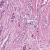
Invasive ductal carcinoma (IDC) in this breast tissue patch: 1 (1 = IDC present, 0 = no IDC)